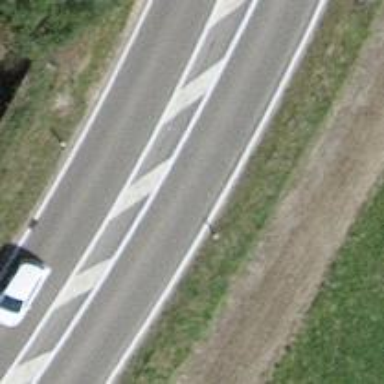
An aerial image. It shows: Secondary road with asphalt surface.